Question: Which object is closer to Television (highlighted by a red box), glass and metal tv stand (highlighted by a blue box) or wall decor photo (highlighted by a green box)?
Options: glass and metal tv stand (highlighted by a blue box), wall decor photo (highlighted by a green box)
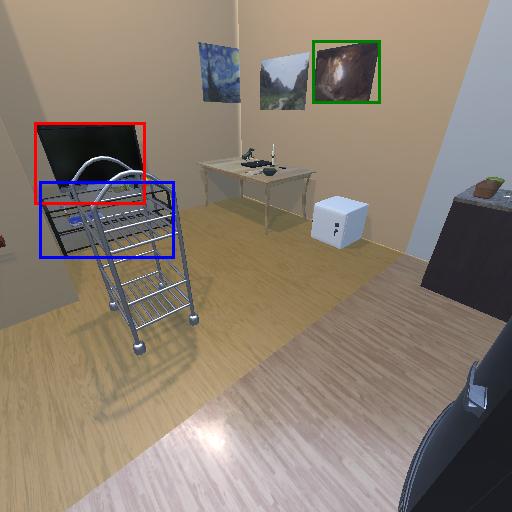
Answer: glass and metal tv stand (highlighted by a blue box)